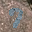
Label: 7